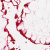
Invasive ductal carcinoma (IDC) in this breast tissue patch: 0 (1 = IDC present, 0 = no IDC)